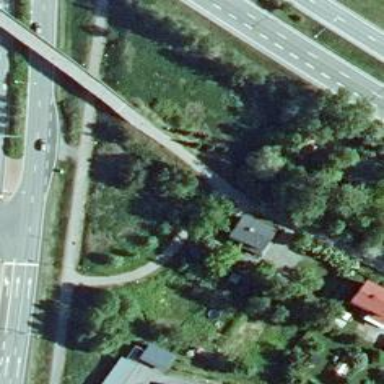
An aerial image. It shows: Asphalt cycleway track.